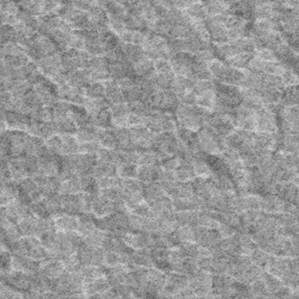
Label: frost